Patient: sex M, age 30
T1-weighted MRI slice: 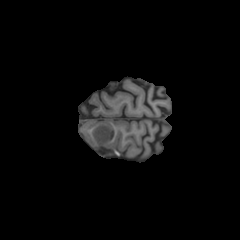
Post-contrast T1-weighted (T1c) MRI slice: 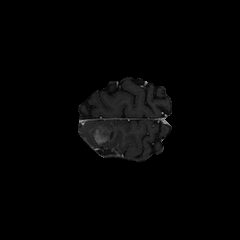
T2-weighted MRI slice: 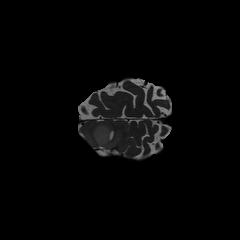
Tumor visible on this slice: yes
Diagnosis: Astrocytoma, IDH-mutant
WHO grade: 4